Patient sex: M
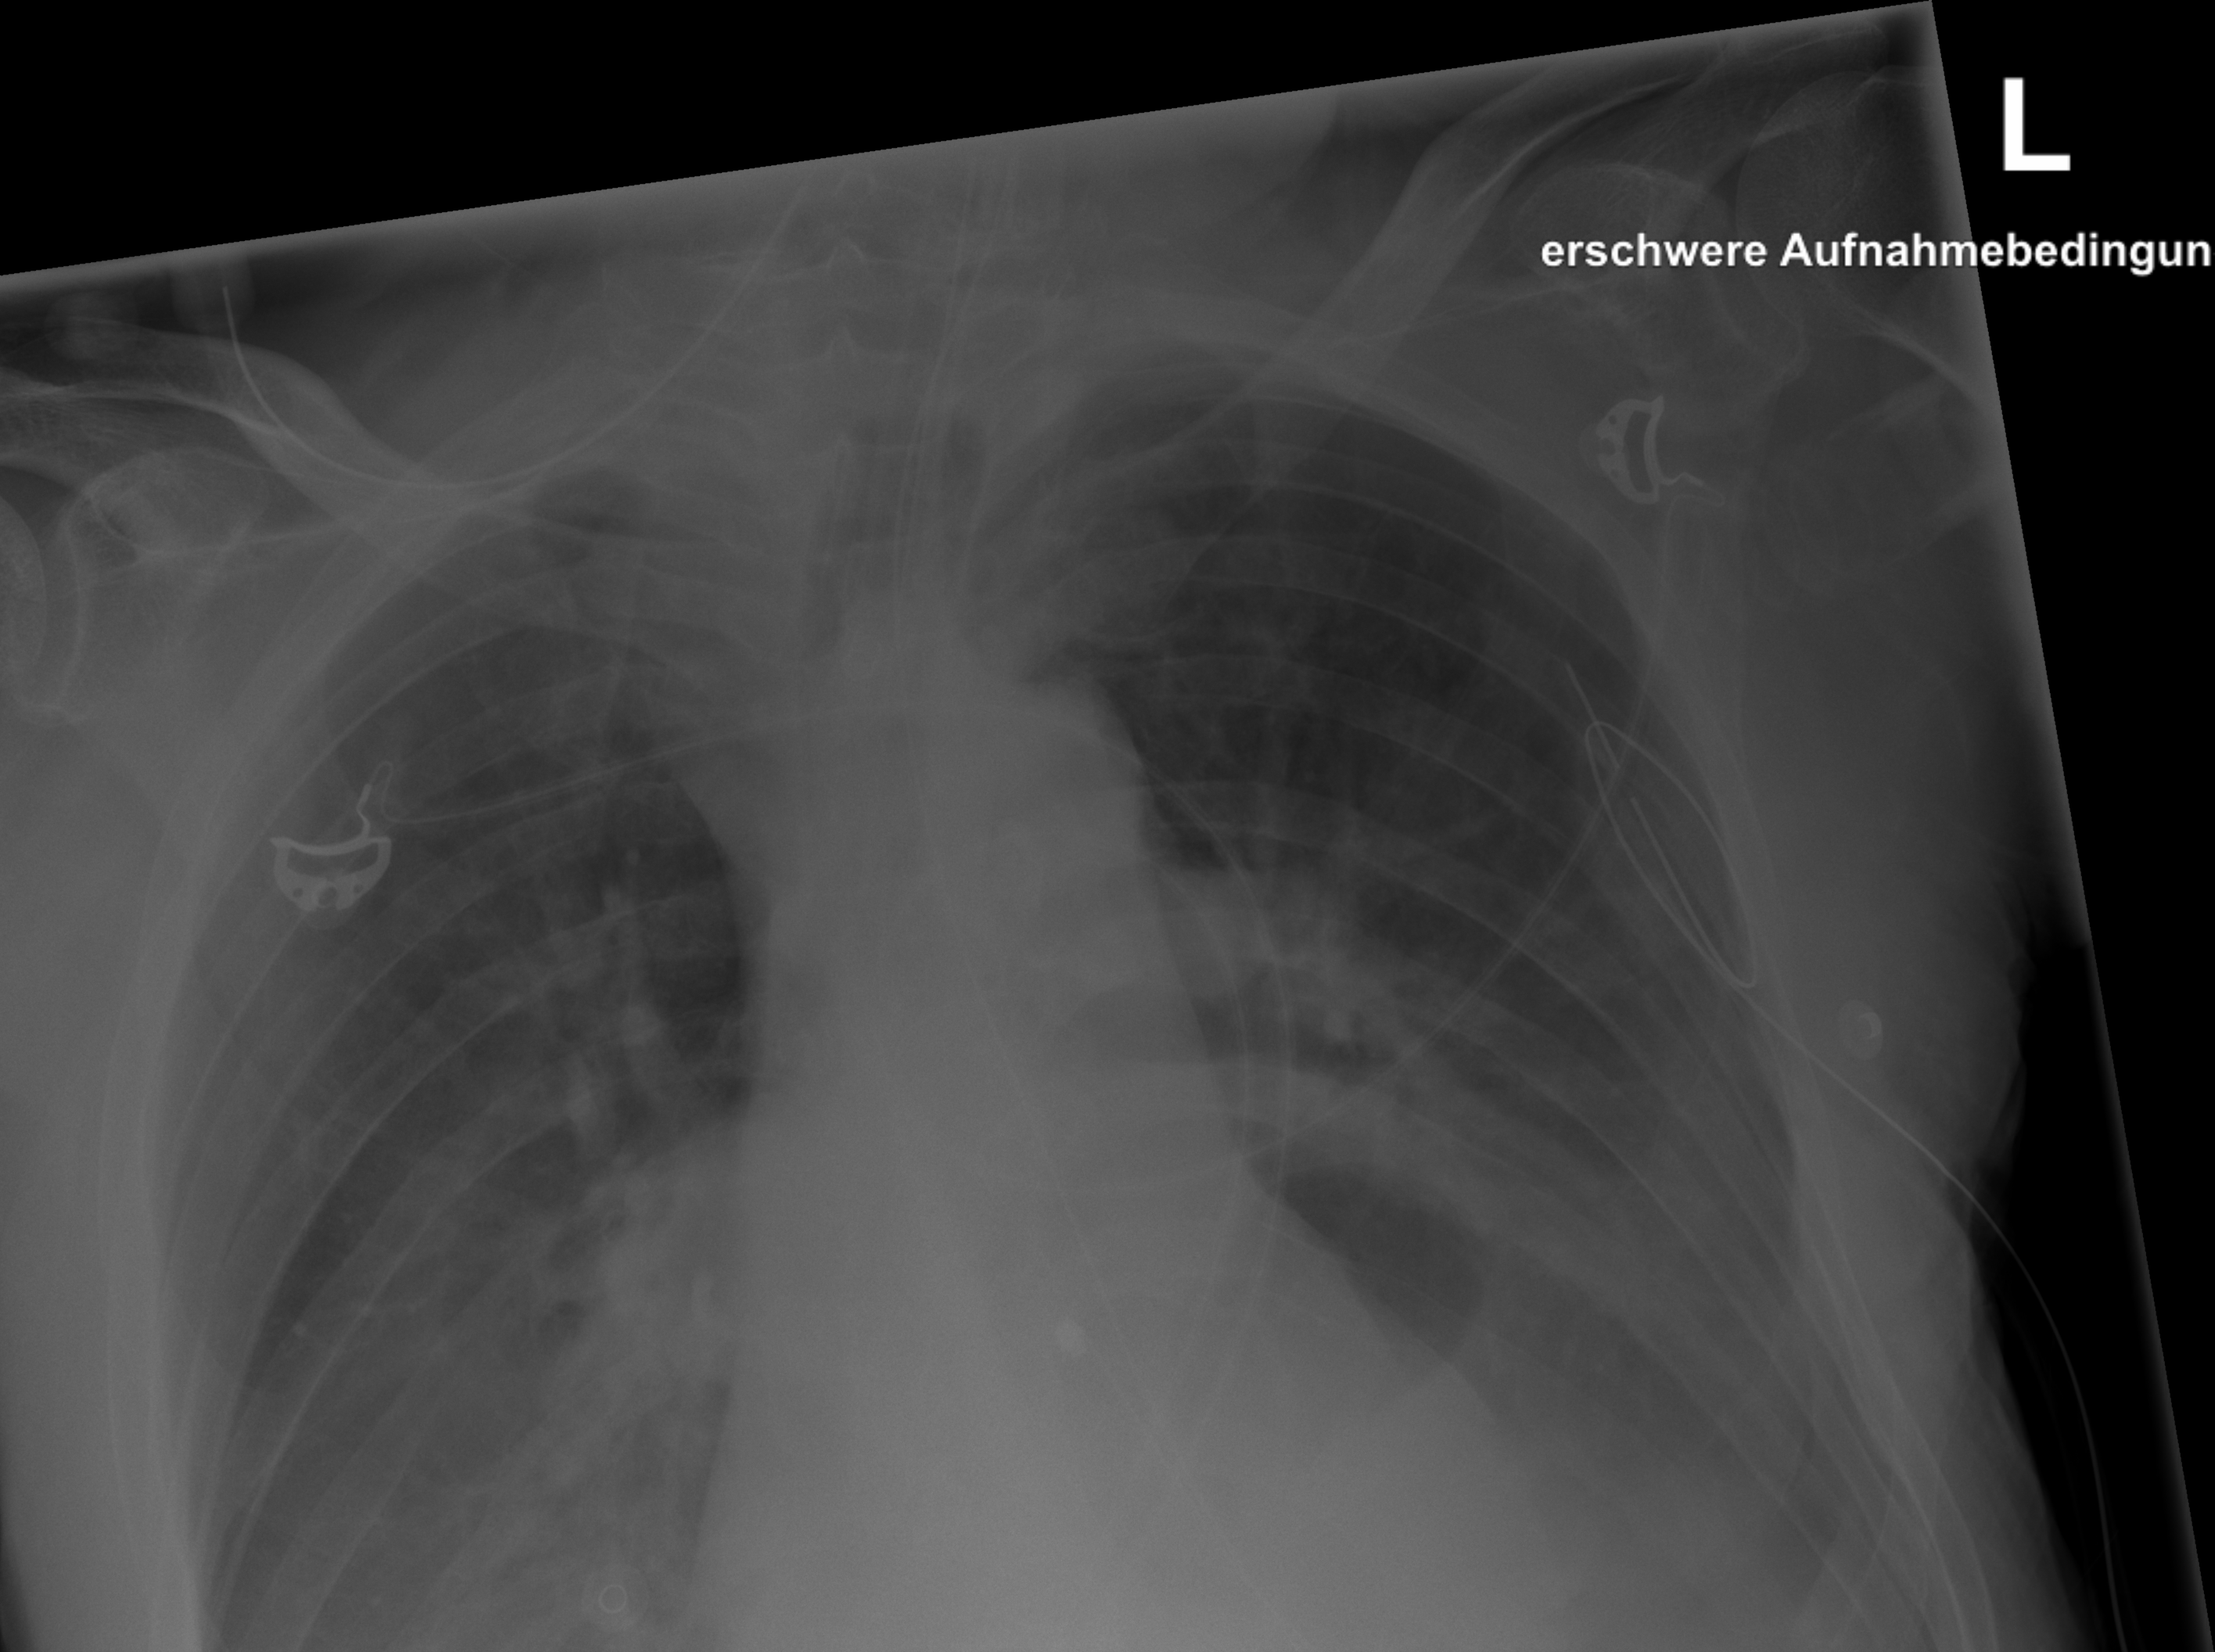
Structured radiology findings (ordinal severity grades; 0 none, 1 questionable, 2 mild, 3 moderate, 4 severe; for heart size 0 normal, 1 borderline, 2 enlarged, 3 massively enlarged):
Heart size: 0
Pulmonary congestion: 0
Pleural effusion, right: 2
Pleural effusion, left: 3
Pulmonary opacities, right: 0
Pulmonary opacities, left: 0
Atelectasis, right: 2
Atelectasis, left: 2